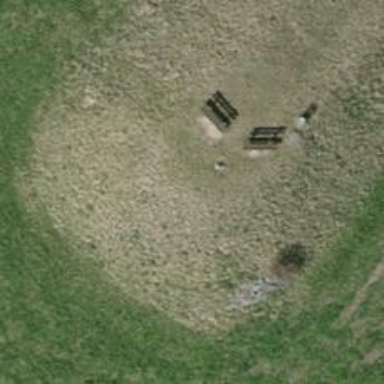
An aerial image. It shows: Bench for seating.